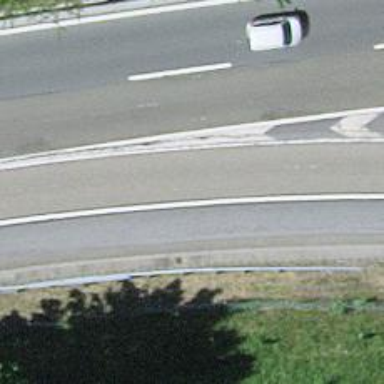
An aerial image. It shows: Asphalt motorway link.